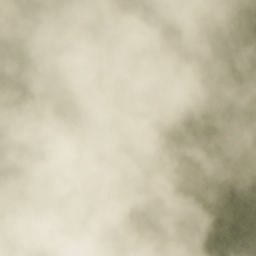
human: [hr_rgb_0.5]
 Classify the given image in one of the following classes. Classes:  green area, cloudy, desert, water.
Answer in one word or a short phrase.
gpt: cloudy